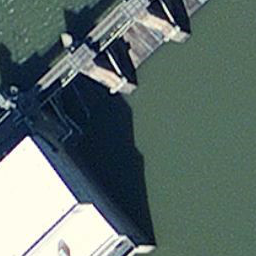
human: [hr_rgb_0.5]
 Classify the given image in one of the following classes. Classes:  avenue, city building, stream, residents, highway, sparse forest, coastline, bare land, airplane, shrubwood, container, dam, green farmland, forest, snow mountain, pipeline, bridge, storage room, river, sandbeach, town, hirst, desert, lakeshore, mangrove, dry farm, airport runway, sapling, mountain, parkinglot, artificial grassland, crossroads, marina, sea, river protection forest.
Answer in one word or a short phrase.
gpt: dam